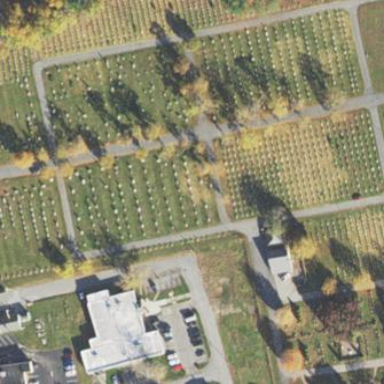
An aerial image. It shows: Cemetery with historic significance.